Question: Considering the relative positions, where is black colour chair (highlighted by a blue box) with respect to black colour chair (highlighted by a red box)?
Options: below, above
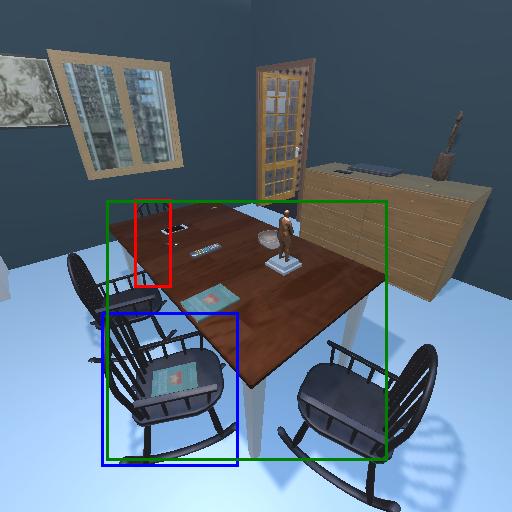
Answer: below